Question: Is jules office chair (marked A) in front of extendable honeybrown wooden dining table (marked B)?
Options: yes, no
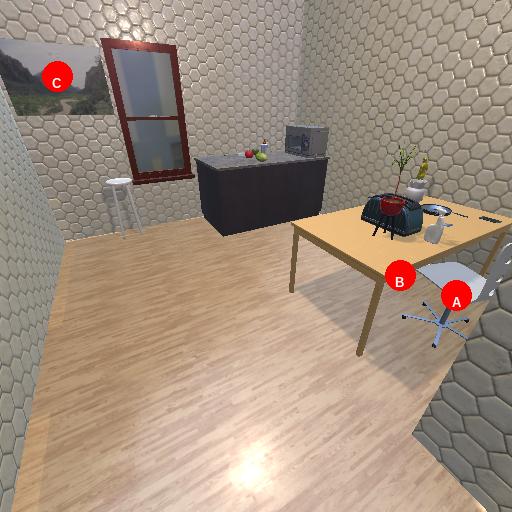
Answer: yes